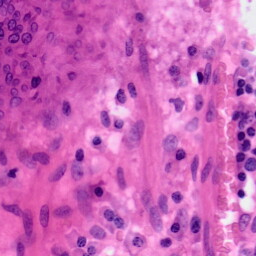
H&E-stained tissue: Colon